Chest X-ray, PA view. Patient: 58 years old, sex M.
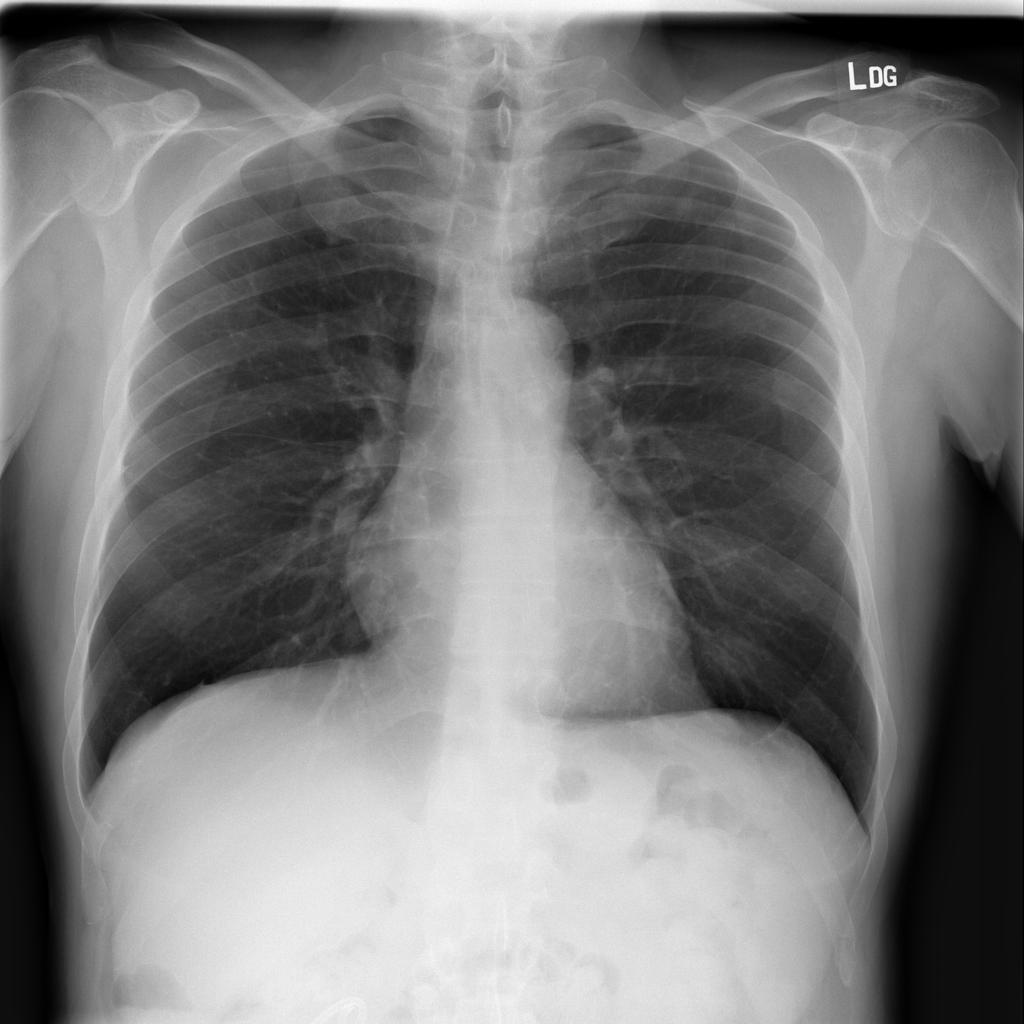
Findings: Nodule